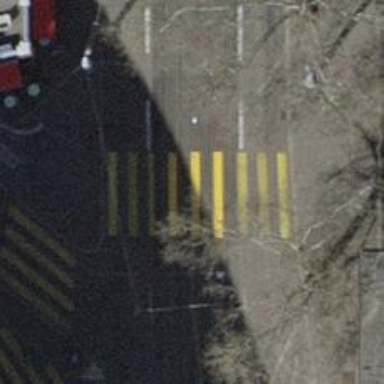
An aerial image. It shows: Uncontrolled zebra crossing with zebra markings.